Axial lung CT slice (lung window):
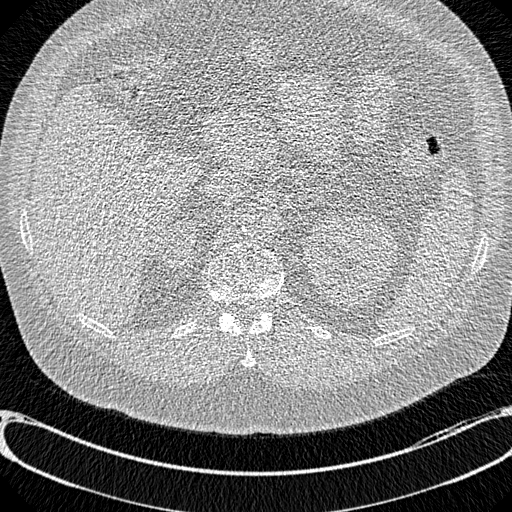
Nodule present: no